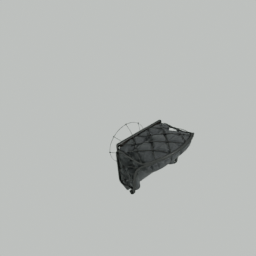
Label: furniture